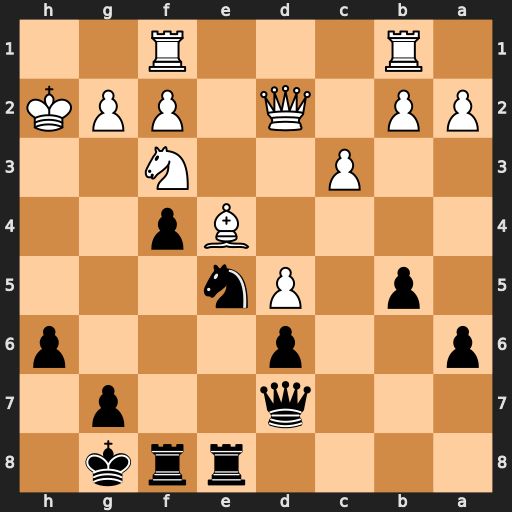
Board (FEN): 4rrk1/3q2p1/p2p3p/1p1Pn3/4Bp2/2P2N2/PP1Q1PPK/1R3R2
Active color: b
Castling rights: -
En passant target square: -
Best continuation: Ng4+ Kg1 Rxe4